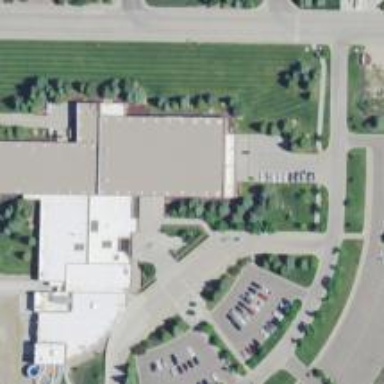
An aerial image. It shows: Public building.